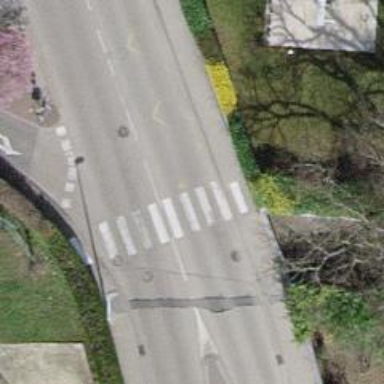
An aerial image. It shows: Uncontrolled zebra crossing on the road.